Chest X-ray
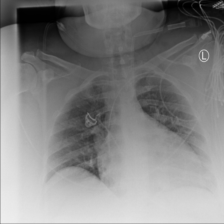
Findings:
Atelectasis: negative
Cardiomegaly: negative
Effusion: negative
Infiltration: negative
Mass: negative
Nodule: negative
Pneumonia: negative
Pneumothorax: negative
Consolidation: negative
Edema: negative
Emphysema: negative
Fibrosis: negative
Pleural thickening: negative
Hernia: negative